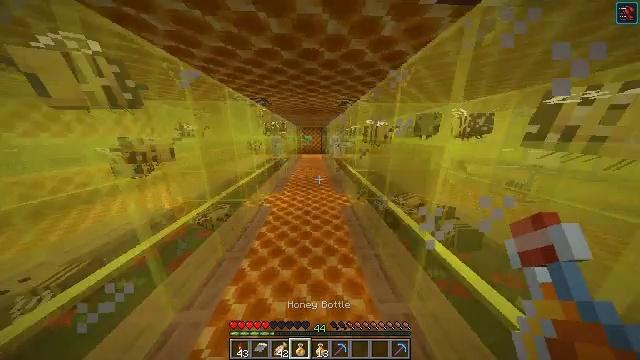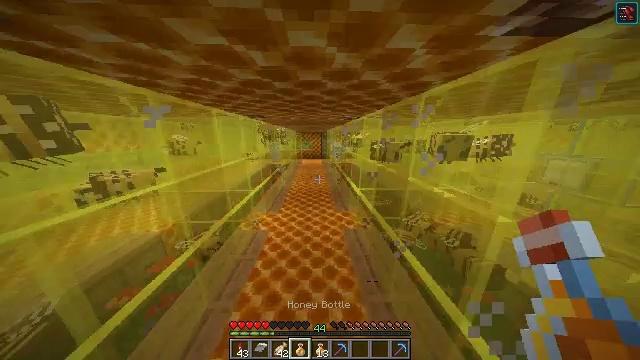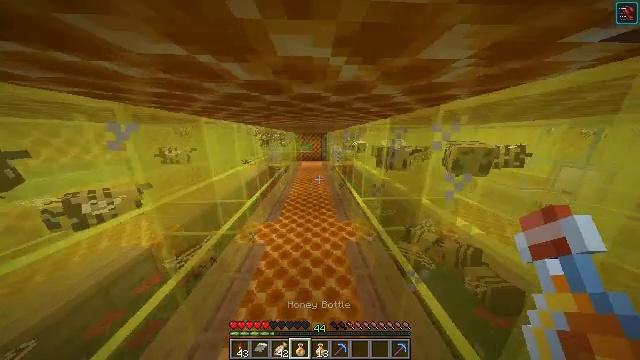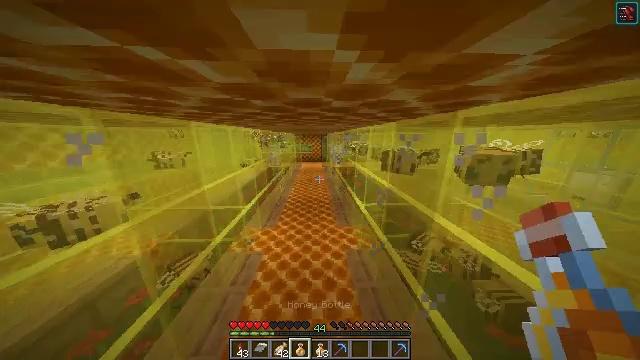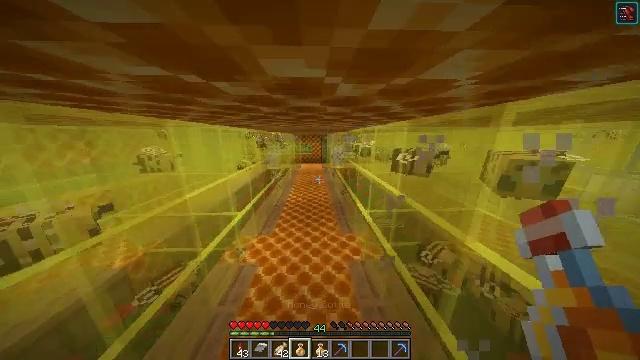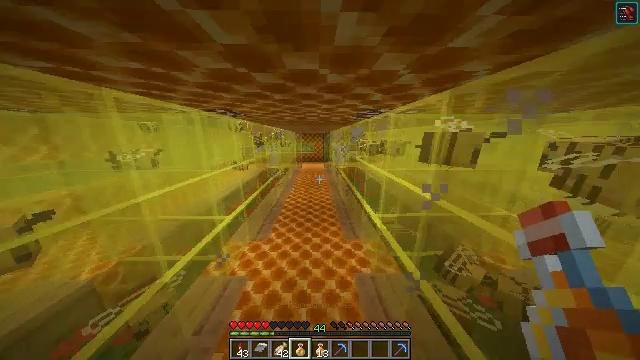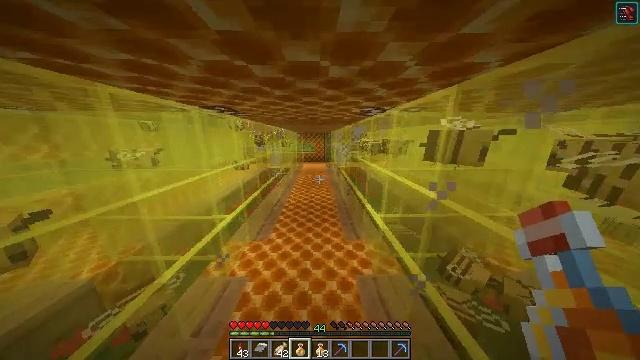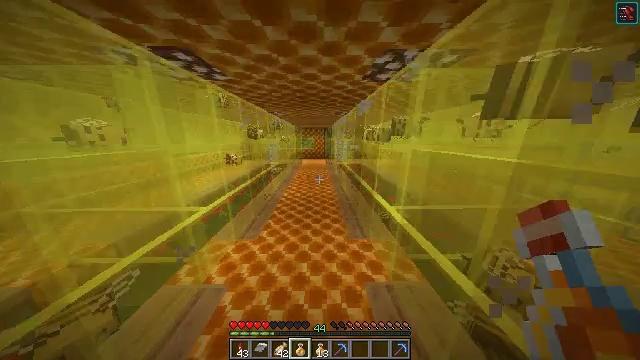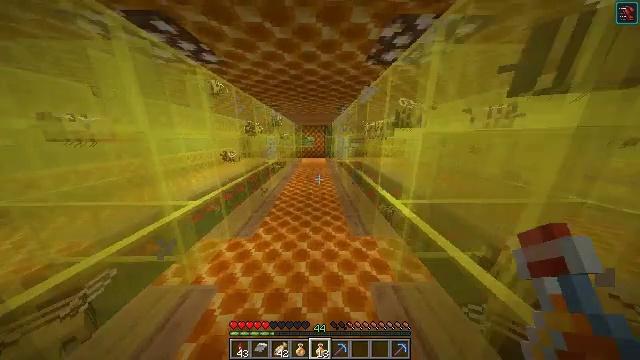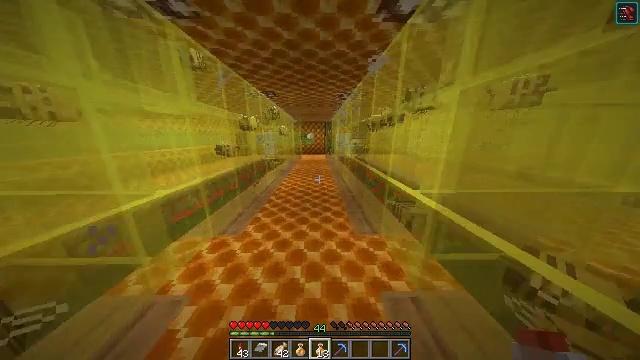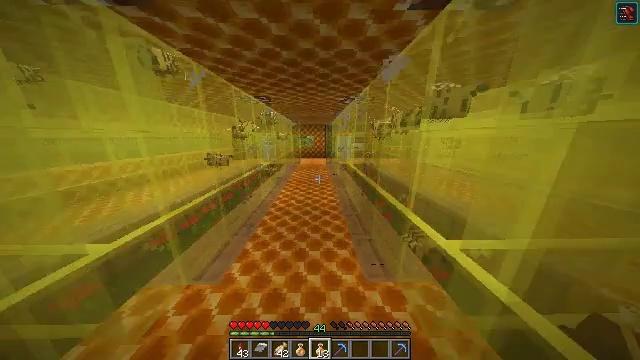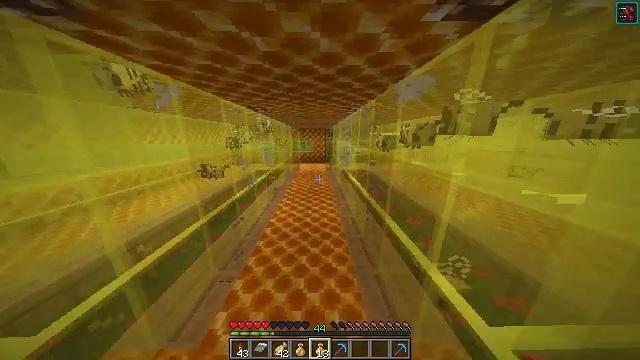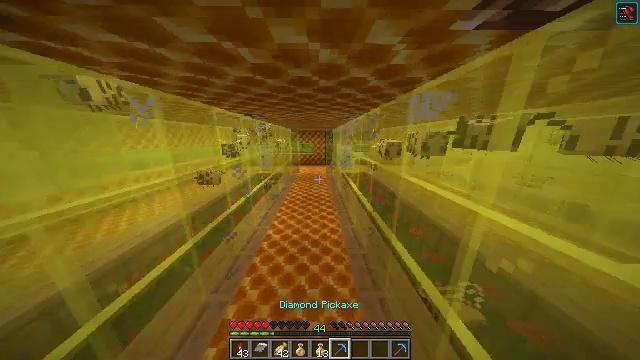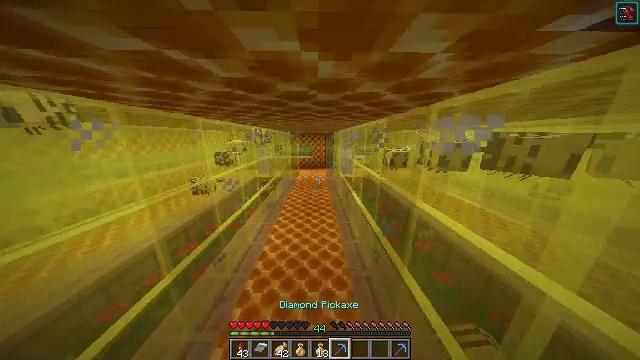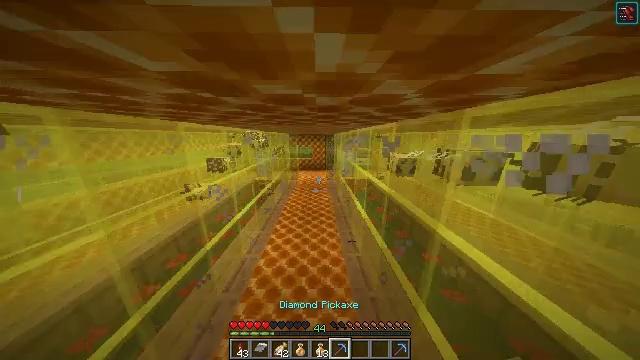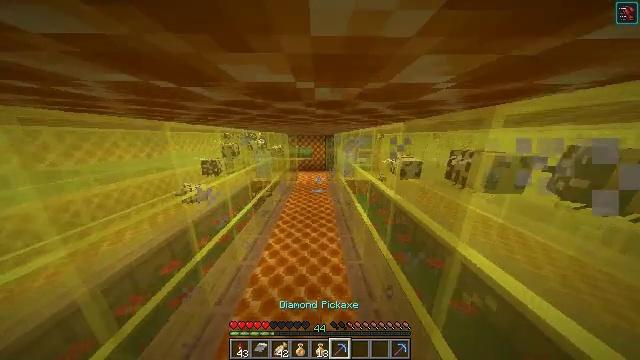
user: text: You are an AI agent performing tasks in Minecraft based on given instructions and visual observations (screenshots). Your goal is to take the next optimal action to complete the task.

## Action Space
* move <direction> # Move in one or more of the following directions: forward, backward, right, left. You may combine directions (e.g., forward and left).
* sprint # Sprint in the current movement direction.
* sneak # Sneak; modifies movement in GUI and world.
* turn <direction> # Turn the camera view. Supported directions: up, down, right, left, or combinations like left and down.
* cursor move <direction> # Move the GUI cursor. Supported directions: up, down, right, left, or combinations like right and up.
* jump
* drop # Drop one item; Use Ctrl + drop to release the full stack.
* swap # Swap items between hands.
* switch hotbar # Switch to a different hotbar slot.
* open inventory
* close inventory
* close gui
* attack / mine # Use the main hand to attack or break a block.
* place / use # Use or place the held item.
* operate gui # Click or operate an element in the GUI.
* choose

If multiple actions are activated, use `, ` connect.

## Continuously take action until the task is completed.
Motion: motion action
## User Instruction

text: Use honey bottles to craft a honey block.
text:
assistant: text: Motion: move forward, jump
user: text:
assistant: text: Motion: move forward, jump
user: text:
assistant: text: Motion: move forward, jump
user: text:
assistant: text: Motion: move forward, jump
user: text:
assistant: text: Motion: move forward, jump
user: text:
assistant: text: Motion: move forward, jump
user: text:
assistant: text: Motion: move forward, jump
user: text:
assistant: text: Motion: move forward, jump
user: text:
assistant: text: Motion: move forward, jump
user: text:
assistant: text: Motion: move forward, jump
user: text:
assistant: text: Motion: move forward, jump
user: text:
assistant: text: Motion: move forward, jump
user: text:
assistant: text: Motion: move forward, jump
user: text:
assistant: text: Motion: move forward, jump
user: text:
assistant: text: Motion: move forward, jump
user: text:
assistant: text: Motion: move forward, jump
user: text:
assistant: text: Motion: move forward, jump
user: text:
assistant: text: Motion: move forward, jump
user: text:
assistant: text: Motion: move forward, jump
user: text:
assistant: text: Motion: move forward, jump
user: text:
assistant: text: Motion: move forward, jump
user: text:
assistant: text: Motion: move forward, jump
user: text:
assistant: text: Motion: move forward, jump
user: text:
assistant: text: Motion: move forward, turn left and up, jump
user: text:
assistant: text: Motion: move forward, jump
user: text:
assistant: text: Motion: move forward, jump
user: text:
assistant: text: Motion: move forward
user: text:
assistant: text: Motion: move forward
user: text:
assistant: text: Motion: move forward, turn left
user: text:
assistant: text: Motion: move forward, turn left